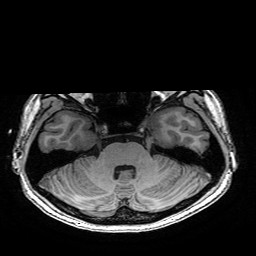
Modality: T1w
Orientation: coronal
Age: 24
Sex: female
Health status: healthy
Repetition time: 2.53 s
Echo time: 0.0034 s